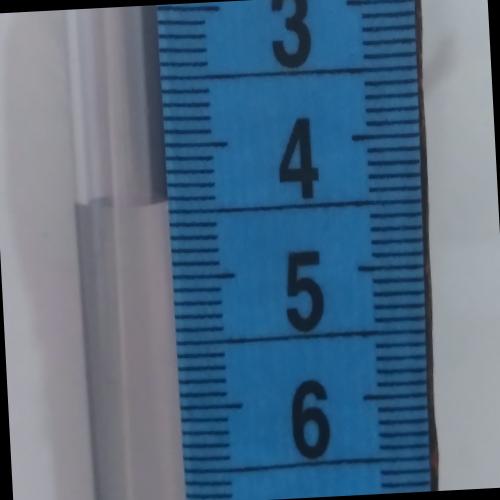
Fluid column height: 4.4 cm